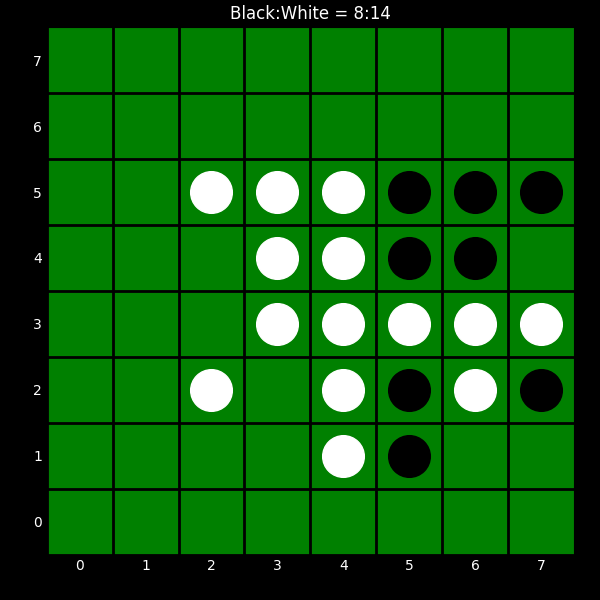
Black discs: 8
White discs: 14